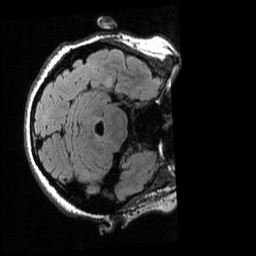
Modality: T2w
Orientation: axial
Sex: female
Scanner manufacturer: ge
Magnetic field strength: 3 T
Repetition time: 6 s
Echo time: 0.1256 s